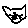
Label: cat